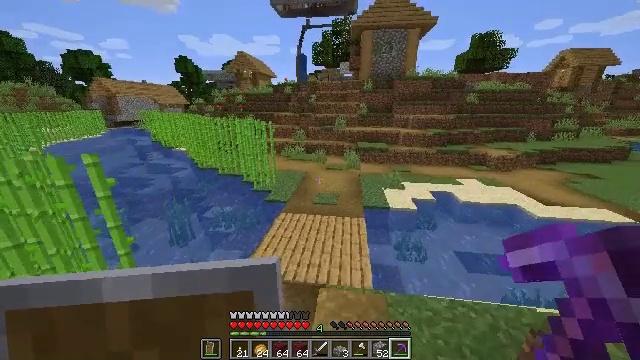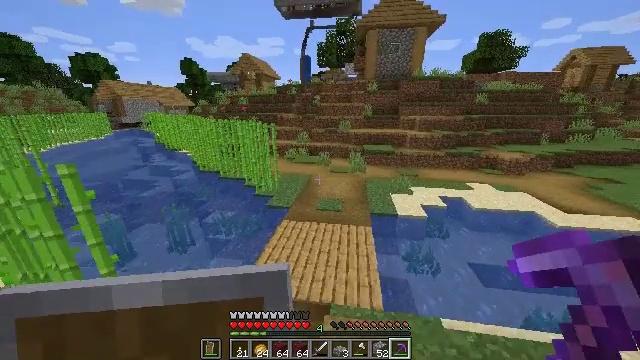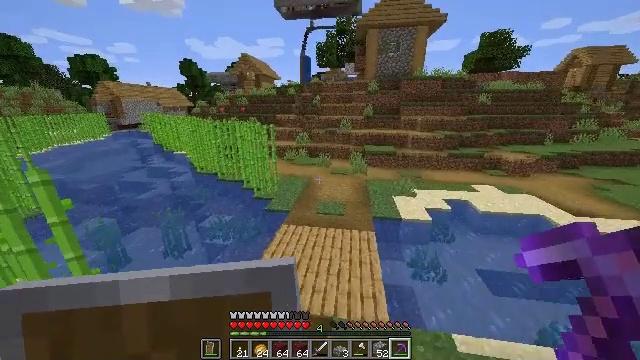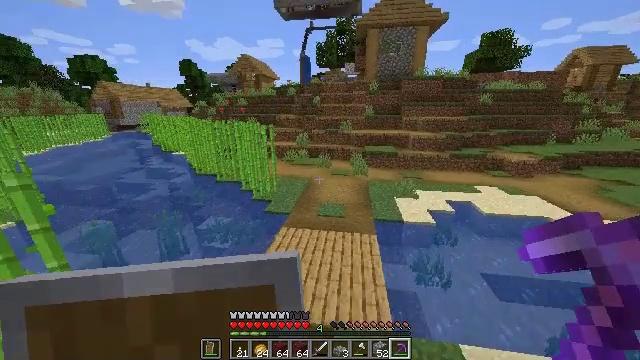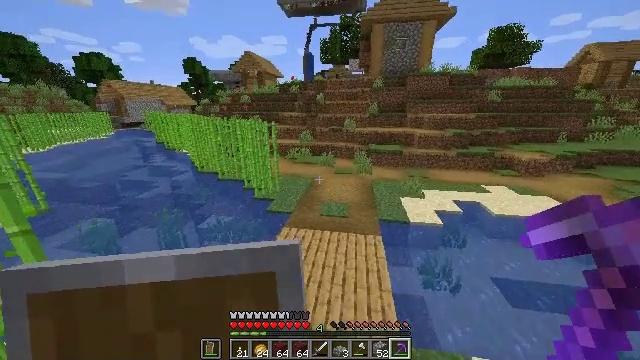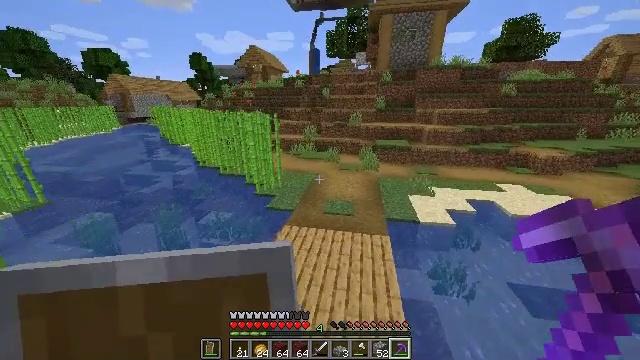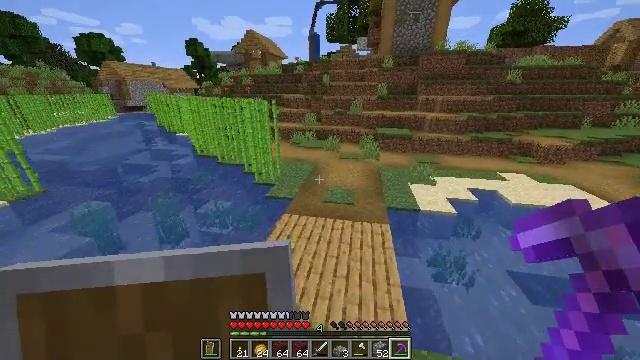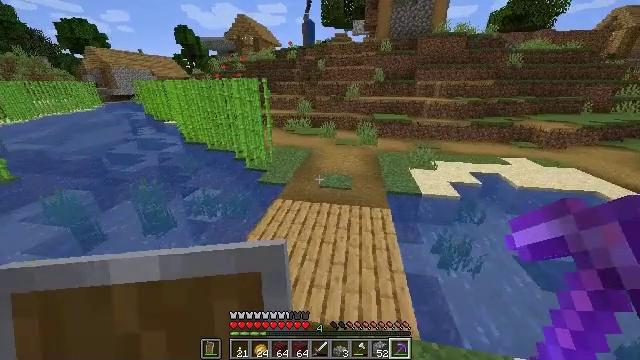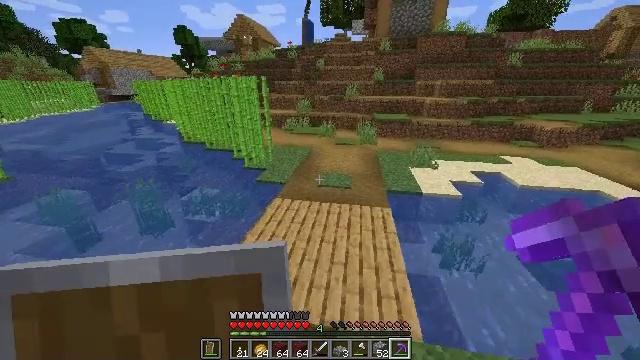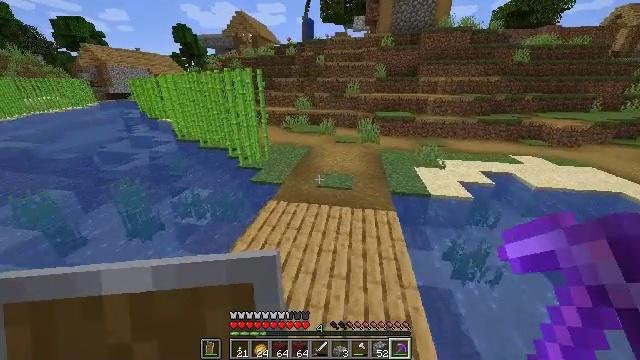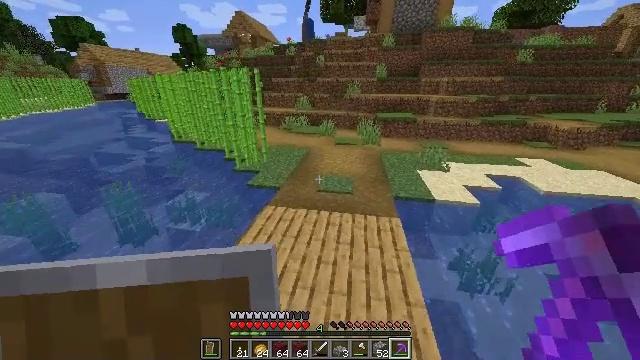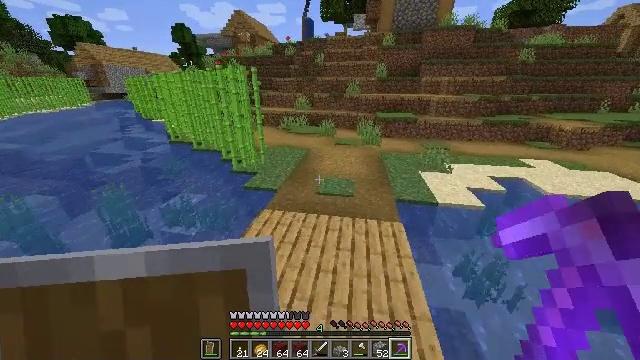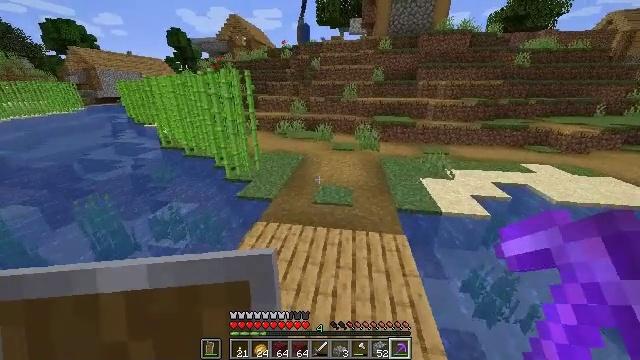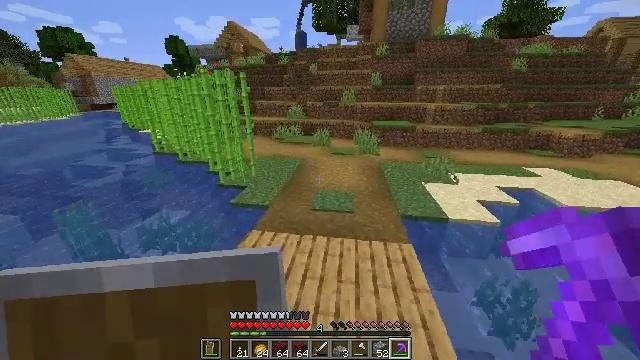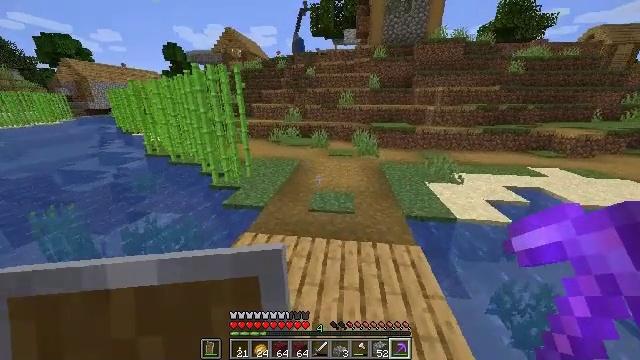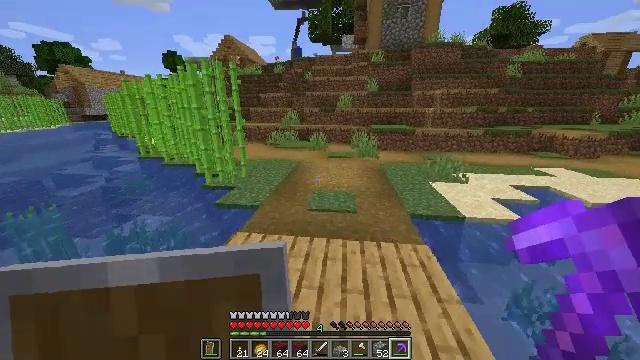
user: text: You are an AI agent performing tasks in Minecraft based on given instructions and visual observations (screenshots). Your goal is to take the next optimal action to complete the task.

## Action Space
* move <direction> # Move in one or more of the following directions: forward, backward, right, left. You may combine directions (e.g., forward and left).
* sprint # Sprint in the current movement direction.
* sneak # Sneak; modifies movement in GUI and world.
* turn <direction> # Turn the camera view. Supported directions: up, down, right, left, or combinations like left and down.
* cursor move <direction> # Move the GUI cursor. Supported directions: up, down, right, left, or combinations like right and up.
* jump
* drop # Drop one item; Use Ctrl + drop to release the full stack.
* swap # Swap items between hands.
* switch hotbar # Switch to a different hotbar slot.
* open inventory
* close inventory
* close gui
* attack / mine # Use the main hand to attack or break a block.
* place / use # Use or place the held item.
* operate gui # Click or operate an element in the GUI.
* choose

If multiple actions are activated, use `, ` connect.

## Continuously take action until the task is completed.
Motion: motion action
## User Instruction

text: craft item air
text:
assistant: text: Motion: move forward, turn left
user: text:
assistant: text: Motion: move forward
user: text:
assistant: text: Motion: move forward
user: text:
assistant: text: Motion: move forward
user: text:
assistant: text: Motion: move forward, turn left
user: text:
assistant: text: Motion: move forward, turn down
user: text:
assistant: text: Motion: move forward, turn right and down
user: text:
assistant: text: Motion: move forward
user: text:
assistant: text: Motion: move forward
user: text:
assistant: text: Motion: move forward
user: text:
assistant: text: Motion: move forward
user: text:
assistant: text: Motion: move forward, turn up
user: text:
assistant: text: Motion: move forward, turn up
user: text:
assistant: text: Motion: move forward, turn up
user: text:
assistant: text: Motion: move forward, turn up
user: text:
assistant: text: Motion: move forward
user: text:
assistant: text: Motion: move forward
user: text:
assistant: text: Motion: move forward, turn up
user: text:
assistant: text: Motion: move forward
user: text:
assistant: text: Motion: move forward, turn left and up
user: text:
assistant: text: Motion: move forward, turn left and up
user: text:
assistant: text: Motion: move forward, turn left
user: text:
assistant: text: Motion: move forward, turn left
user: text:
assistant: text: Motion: move forward, turn left
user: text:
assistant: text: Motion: move forward, turn left
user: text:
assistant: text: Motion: move forward, turn left
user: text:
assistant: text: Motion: move forward, turn left
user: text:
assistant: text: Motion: move forward, turn left
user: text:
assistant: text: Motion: move forward, turn left
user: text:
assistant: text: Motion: move forward, turn left